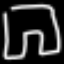
Label: pants